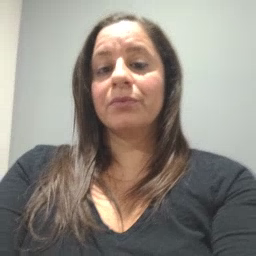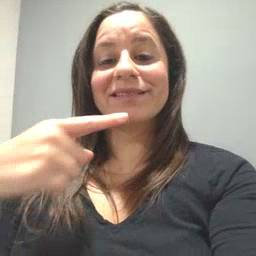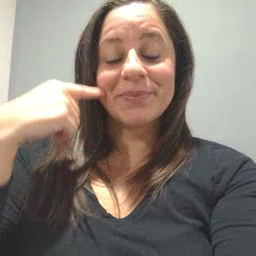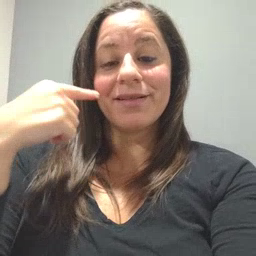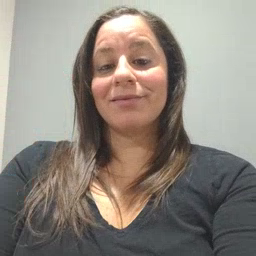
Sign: smile